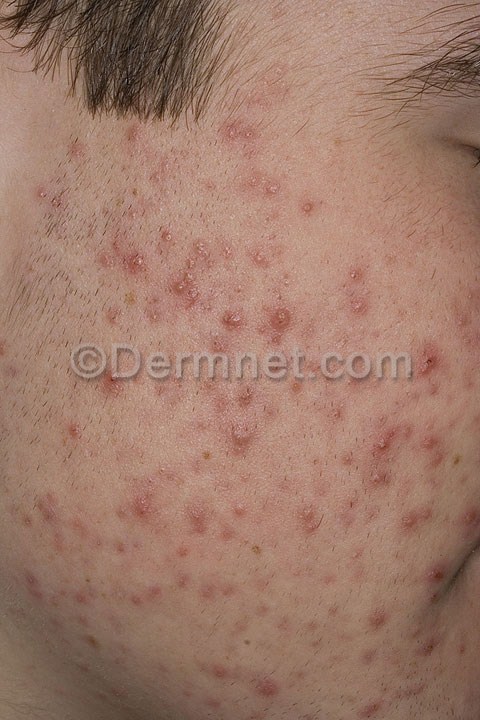
Disease: Acne and Rosacea Photos